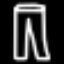
Label: pants